Field crop: maize
Growth stage: 2
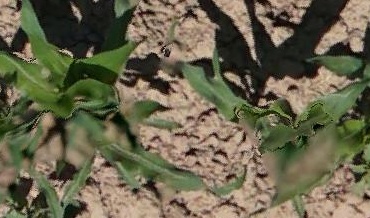
Species: maize